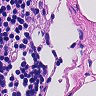
Metastatic tissue present: no